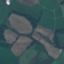
Label: Pasture